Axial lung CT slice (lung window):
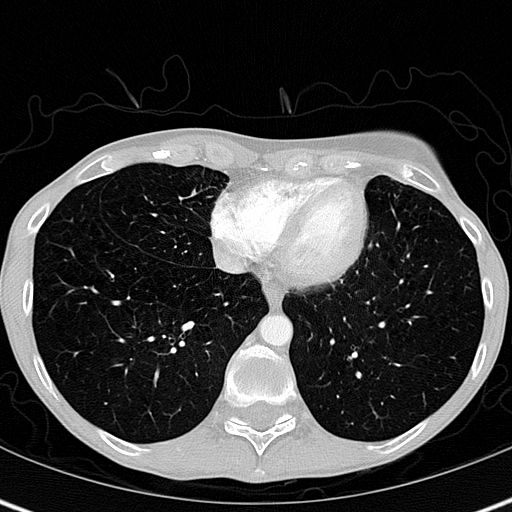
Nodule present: no